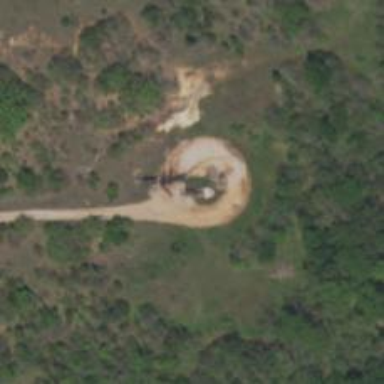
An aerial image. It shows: Petroleum well.